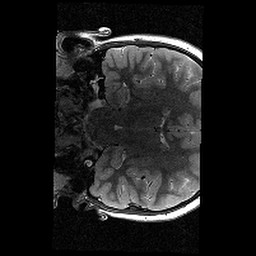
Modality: T2w
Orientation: coronal
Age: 12
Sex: male
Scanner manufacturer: siemens
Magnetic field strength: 3 T
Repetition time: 9.23 s
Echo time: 0.067 s